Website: lowes
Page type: order-returns
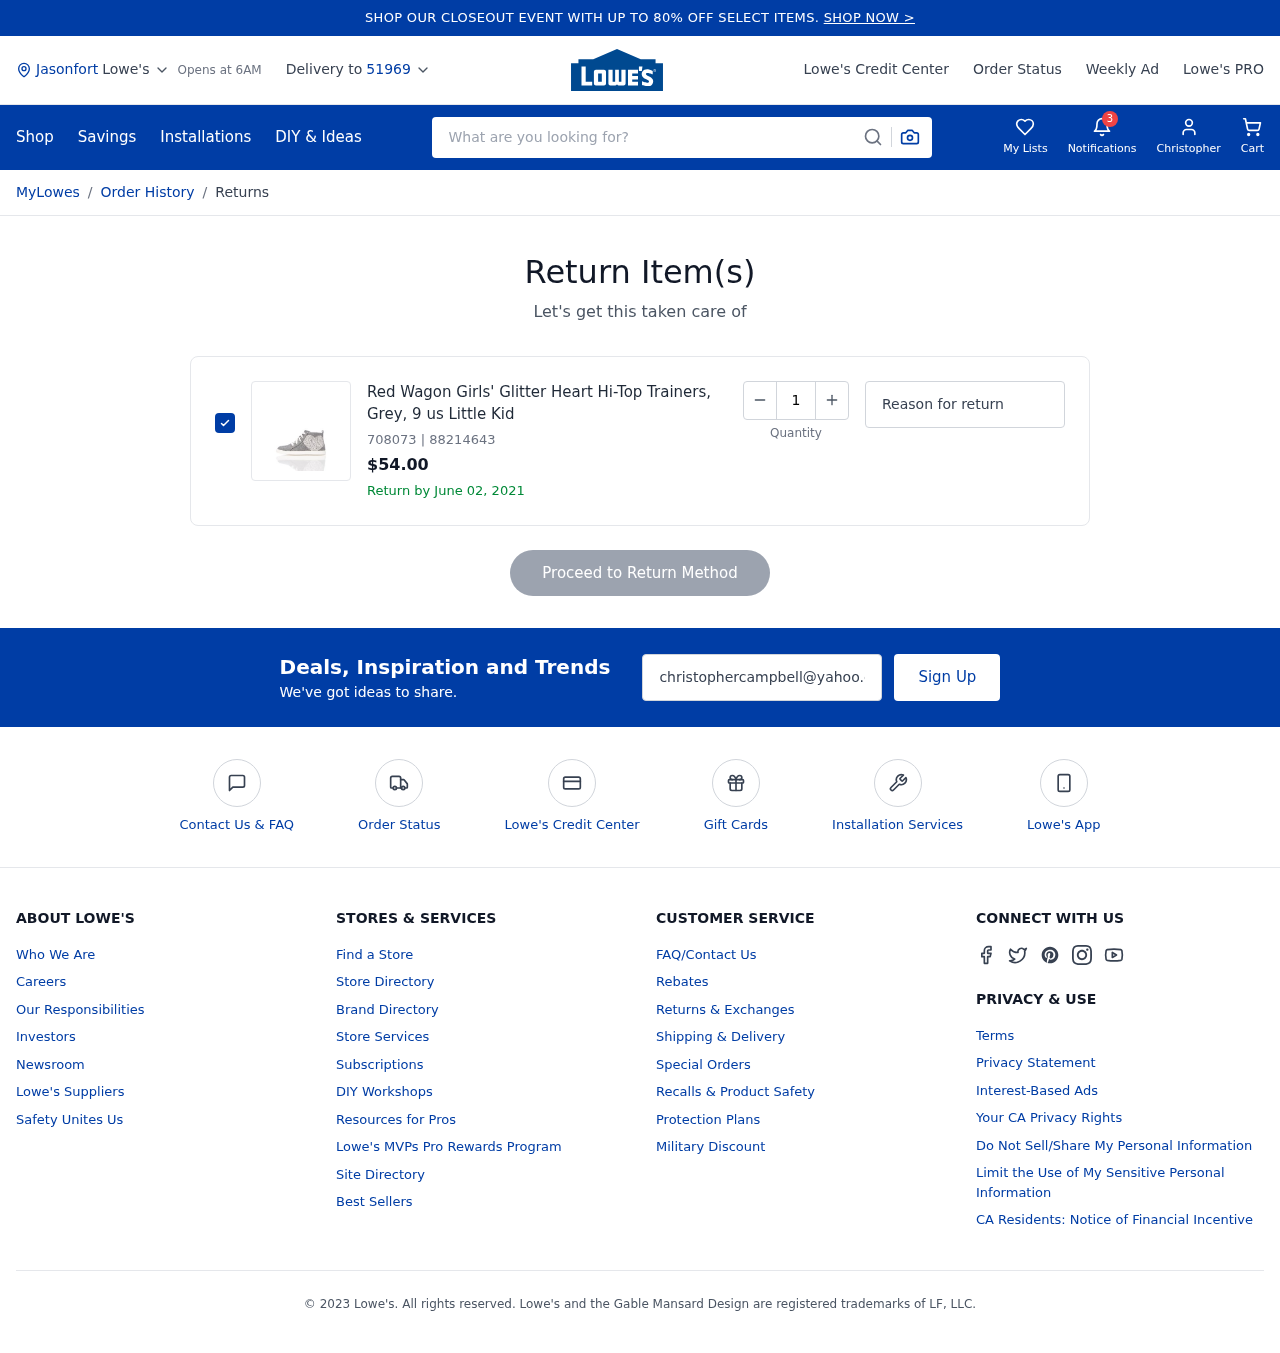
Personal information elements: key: PII_CITY
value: Jasonfort
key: PII_FIRSTNAME
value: Christopher
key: PII_POSTCODE
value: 51969
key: PII_EMAIL
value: christophercampbell@yahoo.com
Product elements: key: PRODUCT1_NAME
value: Red Wagon Girls' Glitter Heart Hi-Top Trainers, Grey, 9 us Little Kid
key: PRODUCT1_PRICE
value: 54
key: PRODUCT1_ITEM_NUMBER
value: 708073
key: PRODUCT1_MODEL_NUMBER
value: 88214643
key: PRODUCT1_QUANTITY
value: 1
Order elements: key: ORDER_RETURN_BY_DATE
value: June 02, 2021